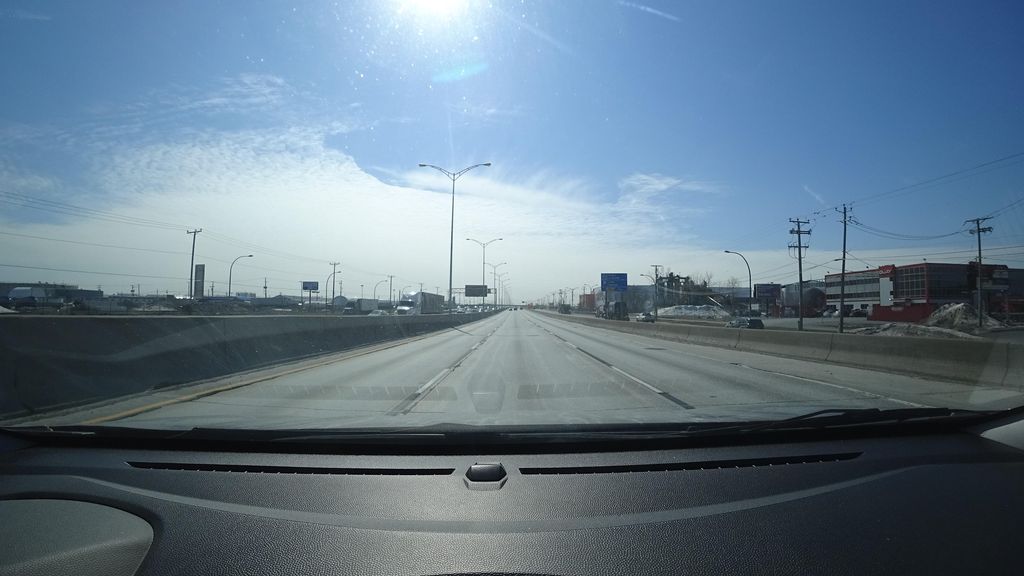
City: montreal